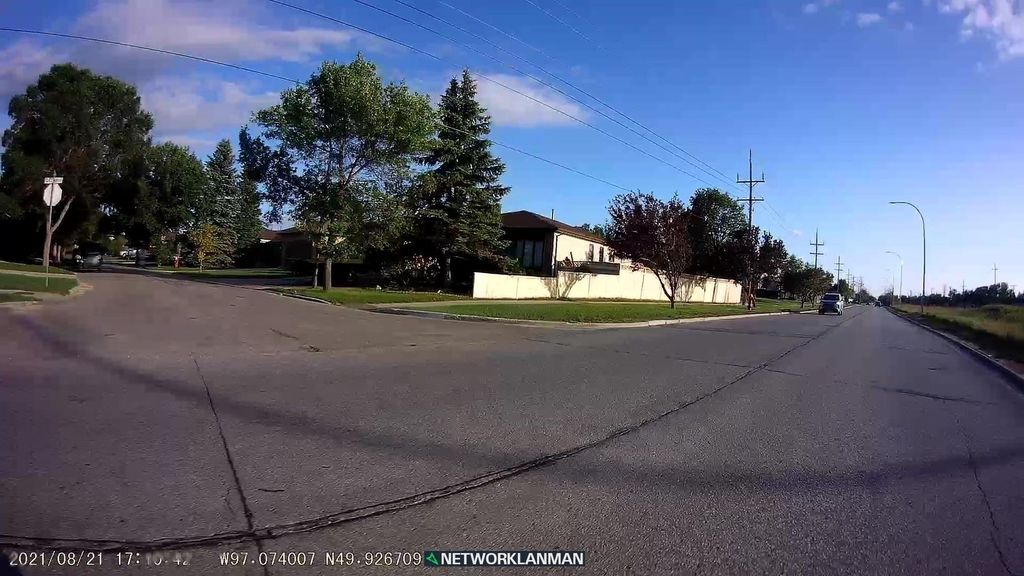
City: winnipeg